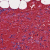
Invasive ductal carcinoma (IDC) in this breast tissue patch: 0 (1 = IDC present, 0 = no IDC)